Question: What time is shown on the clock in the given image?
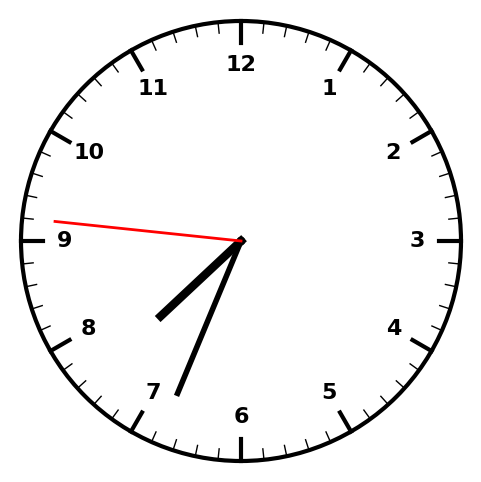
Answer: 07:33:46